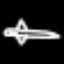
Label: airplane